Question: I am developing an application using Spring 4.1.1 and Tiles 3.0.5. I could able to create Layout. When I add the Image tag directly in the layout.jsp, I could able to see the Images/CSS etc, but when I add same Image tag in the different JSP which is added as "attribute" to the Layout, then none of the resources is working.
"I can see error in console as
org.springframework.web.servlet.PageNotFound - No mapping found for HTTP request with URI [/abc/%3Cc:url%20value=%22/resources/images/slides/trial.jpg%22%20/%3E] in DispatcherServlet with name "abc".
'''
<?xml version="1.0" encoding="UTF-8"?>
<web-app xmlns:xsi="http://www.w3.org/2001/XMLSchema-instance" xmlns="http://java.sun.com/xml/ns/javaee" xsi:schemaLocation="http://java.sun.com/xml/ns/javaee http://java.sun.com/xml/ns/javaee/web-app_2_5.xsd" version="2.5">
<context-param>
<param-name>contextConfigLocation</param-name>
<param-value>
classpath:spring/applicationContext-resource.xml
/WEB-INF/spring/applicationContext-base.xml
/WEB-INF/spring/applicationContext-dao.xml
</param-value>
</context-param>
<listener>
<listener-class>org.springframework.web.context.ContextLoaderListener</listener-class>
</listener>
<servlet>
<servlet-name>abc</servlet-name>
<servlet-class>org.springframework.web.servlet.DispatcherServlet</servlet-class>
<init-param>
<param-name>contextConfigLocation</param-name>
<param-value>/WEB-INF/spring/applicationContext.xml</param-value>
</init-param>
<load-on-startup>1</load-on-startup>
</servlet>
<servlet-mapping>
<servlet-name>abc</servlet-name>
<url-pattern>/</url-pattern>
</servlet-mapping>
</web-app>
'''
'''
<?xml version="1.0" encoding="UTF-8"?>
<beans:beans xmlns="http://www.springframework.org/schema/mvc"
xmlns:xsi="http://www.w3.org/2001/XMLSchema-instance"
xmlns:beans="http://www.springframework.org/schema/beans"
xmlns:context="http://www.springframework.org/schema/context"
xsi:schemaLocation="http://www.springframework.org/schema/mvc http://www.springframework.org/schema/mvc/spring-mvc.xsd
http://www.springframework.org/schema/beans http://www.springframework.org/schema/beans/spring-beans.xsd
http://www.springframework.org/schema/context http://www.springframework.org/schema/context/spring-context.xsd">
<beans:bean class="org.springframework.web.servlet.mvc.method.annotation.RequestMappingHandlerMapping" id="handlerMapping">
<beans:property name="alwaysUseFullPath" value="true"/>
</beans:bean>
<!-- DispatcherServlet Context: defines this servlet's request-processing infrastructure -->
<!-- Enables the Spring MVC @Controller programming model -->
<annotation-driven />
<!-- Handles HTTP GET requests for /resources/** by efficiently serving up static resources in the ${webappRoot}/resources directory -->
<resources mapping="/resources/**" location="/resources/" />
<resources mapping="/styles/**" location="/resources/css" />
<resources mapping="/images/**" location="/resources/images"/>
<resources mapping="/js/**" location="/resources/js"/>
<resources mapping="/fonts/**" location="/resources/fonts"/>
<!-- Resolves views selected for rendering by @Controllers to .jsp resources in the /WEB-INF/views directory -->
<beans:bean id="tilesConfigurer"
class="org.springframework.web.servlet.view.tiles3.TilesConfigurer">
<beans:property name="definitions">
<beans:list>
<beans:value>/WEB-INF/tiles-defs/templates.xml</beans:value>
</beans:list>
</beans:property>
</beans:bean>
<beans:bean id="viewResolver"
class="org.springframework.web.servlet.view.UrlBasedViewResolver">
<beans:property name="viewClass" value="org.springframework.web.servlet.view.tiles3.TilesView" />
</beans:bean>
<context:component-scan base-package="com.online.abc" />
</beans:beans>
'''
'''
<?xml version="1.0" encoding="ISO-8859-1" ?>
<!DOCTYPE tiles-definitions PUBLIC
"-//Apache Software Foundation//DTD Tiles Configuration 2.0//EN"
"http://tiles.apache.org/dtds/tiles-config_2_0.dtd">
<tiles-definitions>
<definition name="baseLayout" template="/WEB-INF/views/layout/layout.jsp">
<put-attribute name="title" value="abc" />
<put-attribute name="header" value="/WEB-INF/views/layout/header.jsp" />
<put-attribute name="navigation" value="/WEB-INF/views/layout/navigation.jsp" />
<put-attribute name="slider" value="/WEB-INF/views/layout/slider.jsp"/>
<put-attribute name="body" value="" />
<put-attribute name="footer" value="/WEB-INF/views/layout/footer.jsp" />
</definition>
<definition extends="baseLayout" name="login">
<put-attribute name="title" value="SivaLabs : Login" />
<put-attribute name="navigation" value="" />
<put-attribute name="body" value="/WEB-INF/views/login.jsp" />
</definition>
<definition extends="baseLayout" name="home">
<put-attribute name="title" value="SivaLabs : Welcome" />
<put-attribute name="body" value="/WEB-INF/views/home.jsp" />
</definition>
</tiles-definitions>
'''
'''
<!DOCTYPE html>
<%@ taglib uri="http://tiles.apache.org/tags-tiles" prefix="tiles"%>
<%@ taglib uri="http://java.sun.com/jstl/core" prefix="c"%>
<html lang="en">
<head>
<meta name="viewport" content="width=device-width, initial-scale=1.0">
<title><tiles:insertAttribute name="title" ignore="true" /></title>
<link rel="stylesheet" type="text/css" href='<c:url value="/resources/css/styles.css" />' />
<script src='<c:url value="/resources/js/jquery/jquery-2.1.3.min.js" />'> </script>
<script src='<c:url value="/resources/js/unslider/unslider.js" />'> </script>
</head>
<body class="body">
<div class="headerContent">
<header class="mainHeader">
<tiles:insertAttribute name="header" />
</header>
</div>
<tiles:insertAttribute name="slider" />
<%-- <content>
<tiles:insertAttribute name="body" />
</content> --%>
<%-- <footer>
<tiles:insertAttribute name="footer" />
</footer> --%>
</body>
</html>
'''
'''
<!DOCTYPE html PUBLIC "-//W3C//DTD HTML 4.01 Transitional//EN" "http://www.w3.org/TR/html4/loose.dtd">
<html>
<script type="text/javascript">
$(function() {
$('.banner').unslider();
});
</script>
<body>
<div class="banner">
<ul>
<li><img src='<c:url value="/resources/images/slides/visa.jpg" />'></li>
</ul>
</div>
</body>
</html>
'''
If I use same code of slider.jsp in layout.jsp, it is working.
---

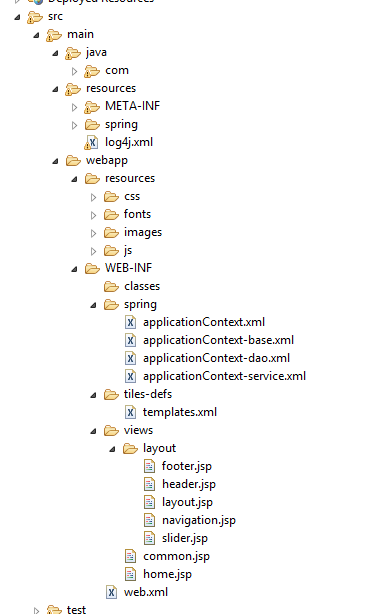
Answer: I found solution but have no clue what is the problem. Found the solution from this link
<URL>